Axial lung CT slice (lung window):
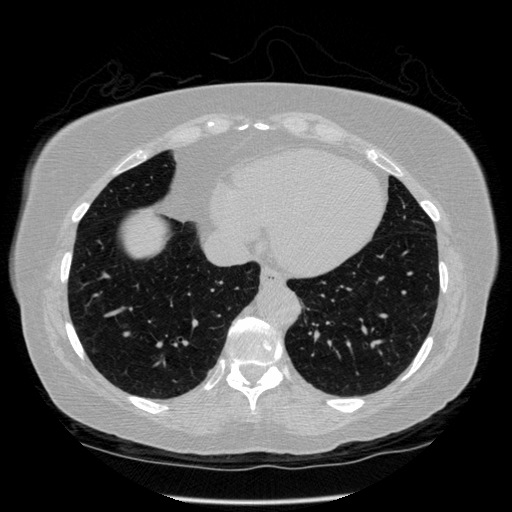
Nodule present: no